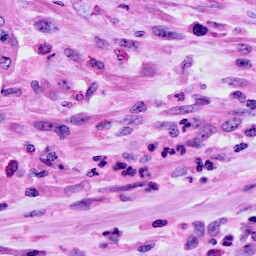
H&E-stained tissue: Cervix